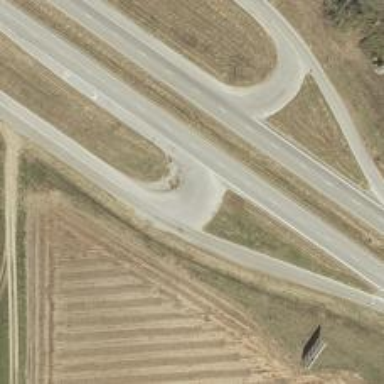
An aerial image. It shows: Asphalt trunk link road.